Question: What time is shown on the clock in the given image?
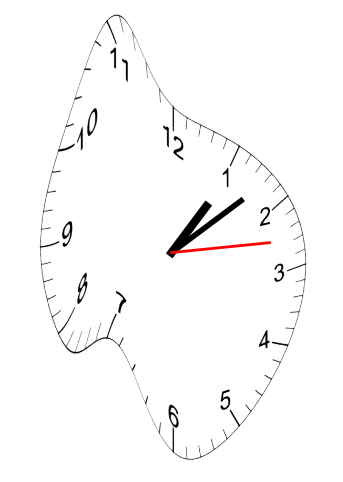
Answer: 01:08:13